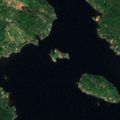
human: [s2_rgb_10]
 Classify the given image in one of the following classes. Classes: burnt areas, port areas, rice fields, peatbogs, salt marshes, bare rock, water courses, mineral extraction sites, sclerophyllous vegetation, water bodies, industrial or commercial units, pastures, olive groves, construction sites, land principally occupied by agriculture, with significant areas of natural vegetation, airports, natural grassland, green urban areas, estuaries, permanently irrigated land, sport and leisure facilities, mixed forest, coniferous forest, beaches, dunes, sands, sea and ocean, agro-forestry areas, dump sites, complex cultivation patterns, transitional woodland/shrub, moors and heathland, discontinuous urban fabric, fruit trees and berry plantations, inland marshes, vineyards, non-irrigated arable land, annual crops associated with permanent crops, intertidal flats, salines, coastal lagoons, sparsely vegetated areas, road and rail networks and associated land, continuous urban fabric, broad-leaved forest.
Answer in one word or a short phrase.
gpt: coniferous forest, mixed forest, water bodies